Question: I am trying to make a webpage that looks exactly like an Excel Spreadsheet. Instead of using other tools like images, I want to do it by using html and css only.
A screenshot of my local webpage:

But the problem is that I don't know how to put a square at bottom-right of the border of cell B2, so that it looks like a Fill Handle as in Excel.
Please help me. Table coding I have used is:
'''
<style type="text/css">
.ExcelTableFormationCol {
width: 55px;
height: 20px;
text-align: center;
font-family: Arial Narrow;
font-size: 14px;
}
.ExcelTableFormationRow {
background-color: #EEEEEE;
text-align: center;
font-family: Calibri;
font-size: 16px;
height: 20px;
}
#LastRow td {
border-bottom-width: 0px;
}
.LastCol {
border-right-width: 0px;
}
</style>
<table border="" style="border-collapse: collapse; border-bottom-width: 0px; border-right-width: 0px;">
<tr style="background-color: #EEEEEE;">
<td style="width: 25px;"></td>
<td class="ExcelTableFormationCol">A</td>
<td class="ExcelTableFormationCol" style="background-color: Gold;">B</td>
<td class="ExcelTableFormationCol">C</td>
<td class="ExcelTableFormationCol">D</td>
<td class="ExcelTableFormationCol">E</td>
<td class="ExcelTableFormationCol">F</td>
<td class="ExcelTableFormationCol">G</td>
<td class="ExcelTableFormationCol">H</td>
<td class="ExcelTableFormationCol">I</td>
<td class="ExcelTableFormationCol" style="border-right-width: 0px;">J</td>
</tr>
<tr>
<td class="ExcelTableFormationRow">1</td>
<td></td>
<td></td>
<td></td>
<td></td>
<td></td>
<td></td>
<td></td>
<td></td>
<td></td>
<td class="LastCol"></td>
</tr>
<tr>
<td class="ExcelTableFormationRow" style="background-color: Gold;">2</td>
<td></td>
<td style="border: 3px solid black;"></td>
<td></td>
<td></td>
<td></td>
<td></td>
<td></td>
<td></td>
<td></td>
<td class="LastCol"></td>
</tr>
<tr>
<td class="ExcelTableFormationRow">3</td>
<td></td>
<td></td>
<td></td>
<td></td>
<td></td>
<td></td>
<td></td>
<td></td>
<td></td>
<td class="LastCol"></td>
</tr>
<tr>
<td class="ExcelTableFormationRow">4</td>
<td></td>
<td></td>
<td></td>
<td></td>
<td></td>
<td></td>
<td></td>
<td></td>
<td></td>
<td class="LastCol"></td>
</tr>
<tr>
<td class="ExcelTableFormationRow">5</td>
<td></td>
<td></td>
<td></td>
<td></td>
<td></td>
<td></td>
<td></td>
<td></td>
<td></td>
<td class="LastCol"></td>
</tr>
<tr>
<td class="ExcelTableFormationRow">6</td>
<td></td>
<td></td>
<td></td>
<td></td>
<td></td>
<td></td>
<td></td>
<td></td>
<td></td>
<td class="LastCol"></td>
</tr>
<tr>
<td class="ExcelTableFormationRow">7</td>
<td></td>
<td></td>
<td></td>
<td></td>
<td></td>
<td></td>
<td></td>
<td></td>
<td></td>
<td class="LastCol"></td>
</tr>
<tr>
<td class="ExcelTableFormationRow">8</td>
<td></td>
<td></td>
<td></td>
<td></td>
<td></td>
<td></td>
<td></td>
<td></td>
<td></td>
<td class="LastCol"></td>
</tr>
<tr id="LastRow">
<td class="ExcelTableFormationRow">9</td>
<td></td>
<td></td>
<td></td>
<td></td>
<td></td>
<td></td>
<td></td>
<td></td>
<td></td>
<td class="LastCol"></td>
</tr>
</table>
'''
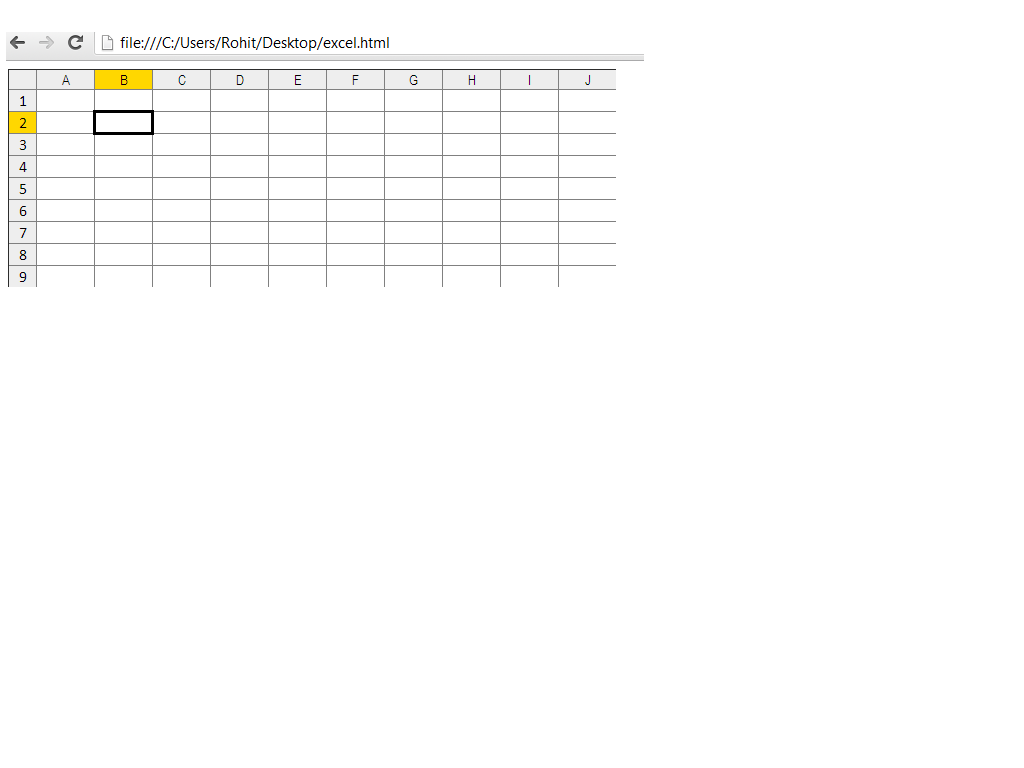
Answer: I was able to hack that up with the combination of black box with white borders along with absolute positioning after relative outer div.
Looks like this:

Full demo: <URL>
HTML (for the cursor cell)
'''
<td style="border: 3px solid black;">
<div id="ExcelCursorOuter"><div id="ExcelCursor"></div></div>
</td>
'''
CSS:
'''
#ExcelCursorOuter {
position: relative;
}
#ExcelCursor {
position: absolute;
top: 8px;
right: -5px;
background: #000;
width: 5px;
height: 5px;
border: 1px solid #fff;
border-right: 0px;
border-bottom: 0px;
}
'''